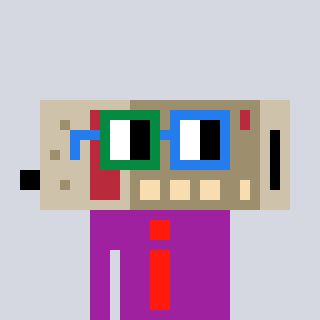
a pixel art character with square green and blue glasses, a cordless phone-shaped head and a magenta-colored body on a cool background